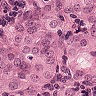
Metastatic tissue present: yes